Question:
As you can see the steps in image are not centered well. May be someone has some suggestions how to center it properly ?
CSS:
'''
.stepwizard-step p {
margin-top: 10px;
}
.stepwizard-row {
display: table-row;
}
.stepwizard {
display: table;
width: 100%;
position: relative;
}
.stepwizard-step button[disabled] {
opacity: 1 !important;
filter: alpha(opacity=100) !important;
}
.stepwizard-row:before {
top: 14px;
bottom: 0;
position: absolute;
content: " ";
width: 100%;
height: 1px;
background-color: #ccc;
z-order: 0;
}
.stepwizard-step {
display: table-cell;
text-align: center;
position: relative;
/*width: 70px*/
}
'''
HTML:
'''
<div class="stepwizard">
<div class="stepwizard-row">
<div class="stepwizard-step">
<button type="button" class="btn btn-default">1</button>
<p>Uploading</p>
</div>
<div class="stepwizard-step">
<button type="button" class="btn btn-default">2</button>
<p>Parsing</p>
</div>
<div class="stepwizard-step">
<button type="button" class="btn btn-default">3</button>
<p>Downloading</p>
</div>
<div class="stepwizard-step">
<button type="button" class="btn btn-default">4</button>
<p>Showing</p>
</div>
</div>
</div>
'''
<URL>
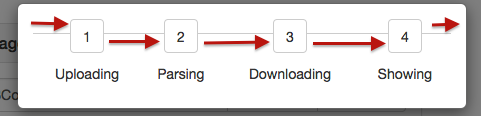
Answer: I'm assuming you're talking about the horizontal distance between the steps not being of equal size. This is due to the text of the step, e.g. , being part of the table cell. The width of the table is distributed to the table cells based on the width of their contents, a cell with more text will therefore become wider than one with less text.
The easiest way to solve this might be to take the text of the step outside of the document flow by giving it a 'position: absolute', 'width: 100%' and 'text-align: center'.
'''
@import url('https://maxcdn.bootstrapcdn.com/bootstrap/3.3.2/css/bootstrap.min.css');
.stepwizard-step p {
margin-top: 10px;
}
.stepwizard-row {
display: table-row;
}
.stepwizard {
display: table;
width: 100%;
position: relative;
}
.stepwizard-step button[disabled] {
opacity: 1 !important;
filter: alpha(opacity=100) !important;
}
.stepwizard-row:before {
top: 14px;
bottom: 0;
position: absolute;
content: " ";
width: 100%;
height: 1px;
background-color: #ccc;
z-order: 0;
}
.stepwizard-step {
display: table-cell;
text-align: center;
position: relative;
/*width: 70px*/
}
.stepwizard-step p {
position: absolute;
width: 100%;
text-align: center;
}
'''
'''
<div class="stepwizard">
<div class="stepwizard-row">
<div class="stepwizard-step">
<button type="button" class="btn btn-default">1</button>
<p>Uploading</p>
</div>
<div class="stepwizard-step">
<button type="button" class="btn btn-default">2</button>
<p>Parsing</p>
</div>
<div class="stepwizard-step">
<button type="button" class="btn btn-default">3</button>
<p>Downloading</p>
</div>
<div class="stepwizard-step">
<button type="button" class="btn btn-default">4</button>
<p>Showing</p>
</div>
</div>
</div>
'''